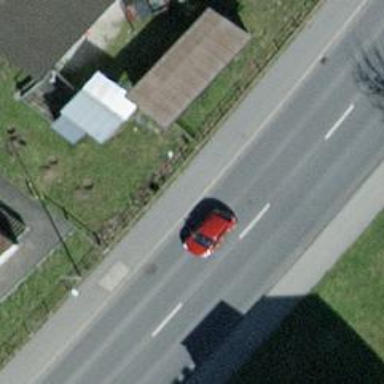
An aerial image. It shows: Asphalt sidewalk.